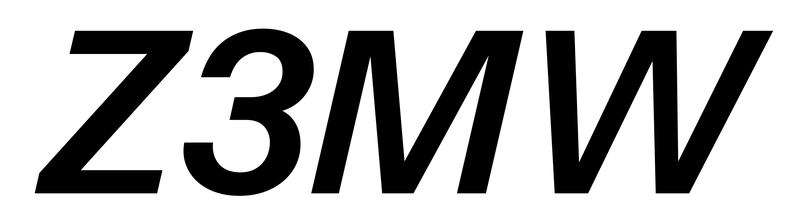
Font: InstrumentSans-Italic_SemiBold_Italic